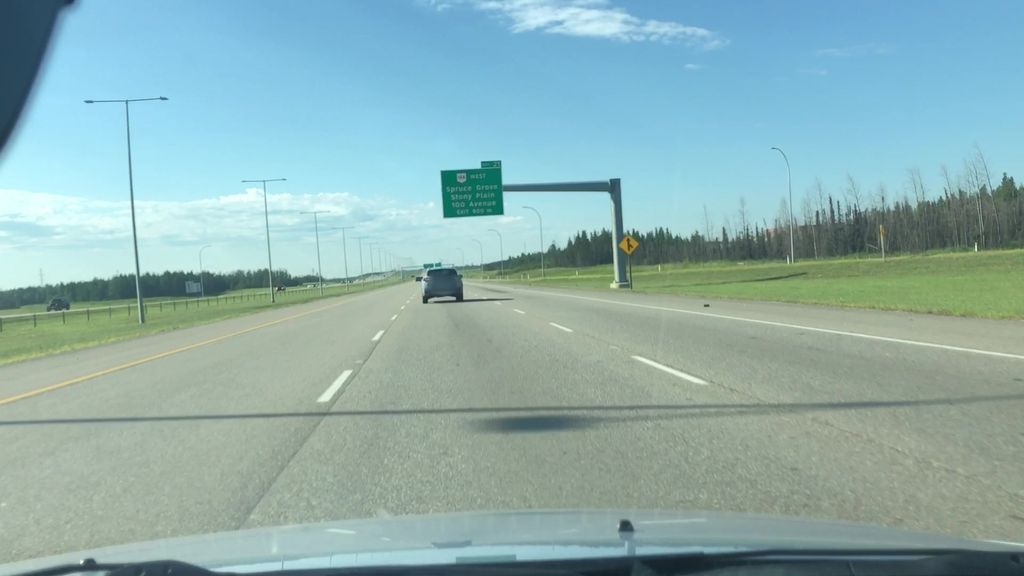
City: edmonton